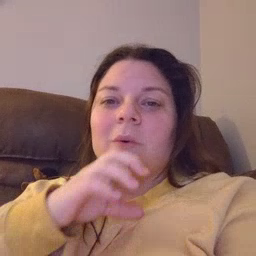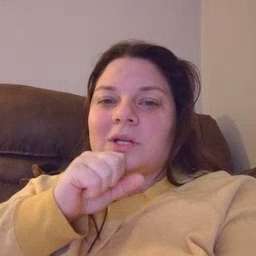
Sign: orange